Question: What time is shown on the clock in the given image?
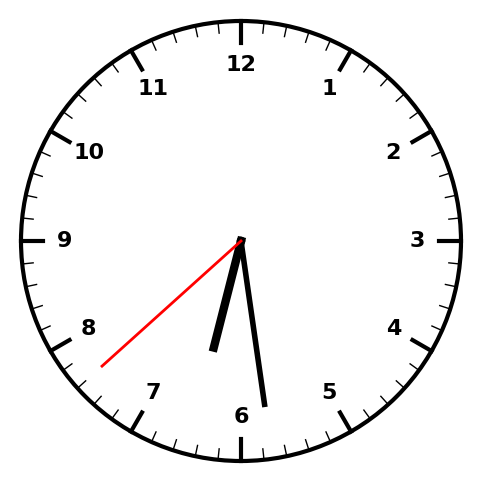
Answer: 06:28:38